Field crop: tomato
Growth stage: 2
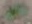
Species: solanum